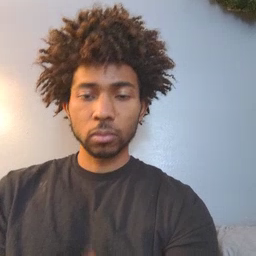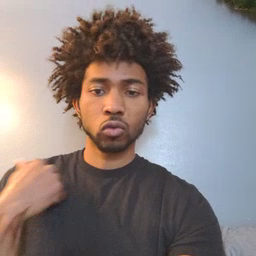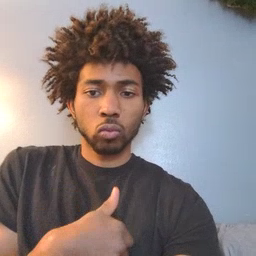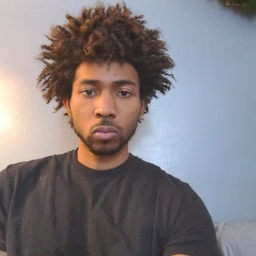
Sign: jacket